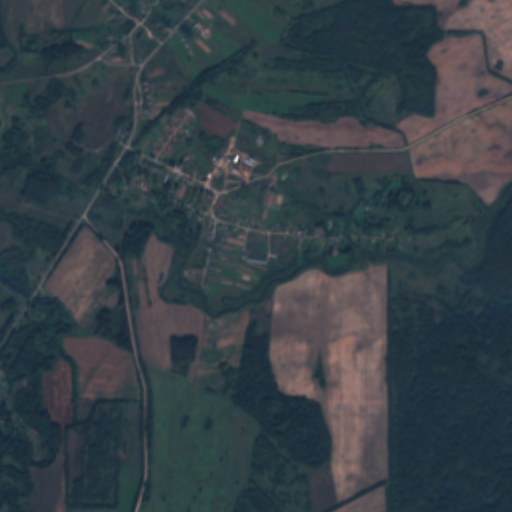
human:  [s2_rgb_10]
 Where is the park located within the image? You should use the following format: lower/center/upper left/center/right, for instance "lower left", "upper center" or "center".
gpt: The park is located in the upper left of the image.
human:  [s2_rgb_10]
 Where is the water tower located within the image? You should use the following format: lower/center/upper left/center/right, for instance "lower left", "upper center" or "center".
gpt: The water tower is located in the center of the image.
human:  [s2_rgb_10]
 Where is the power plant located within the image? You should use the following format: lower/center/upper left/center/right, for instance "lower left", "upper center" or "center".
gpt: There is no power plant in the image.